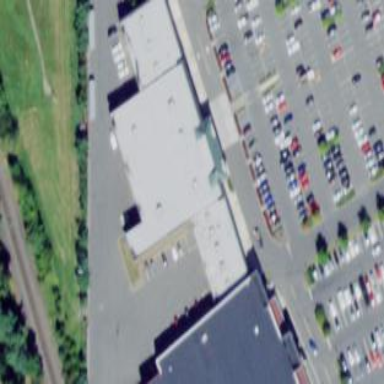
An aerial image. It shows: Commercial building.